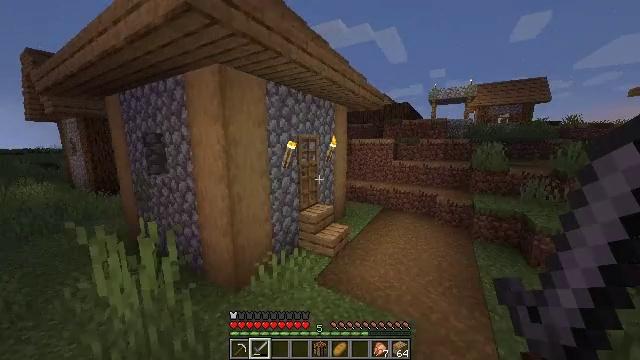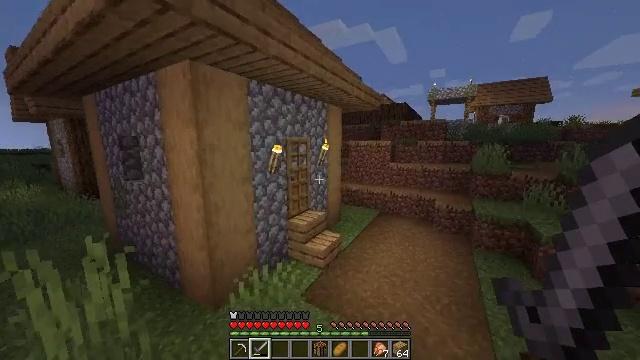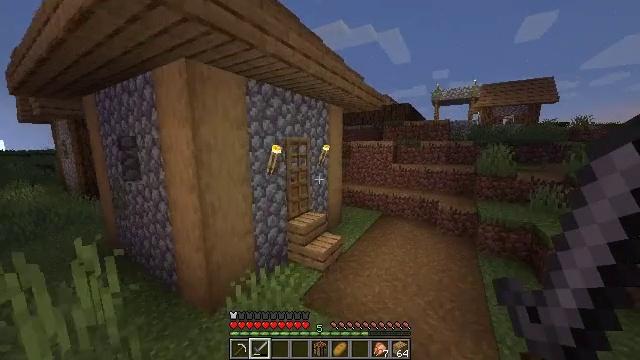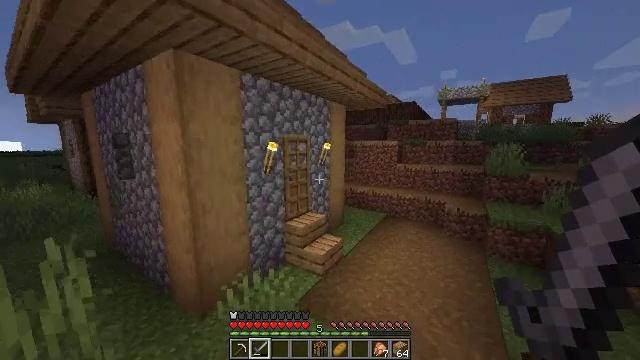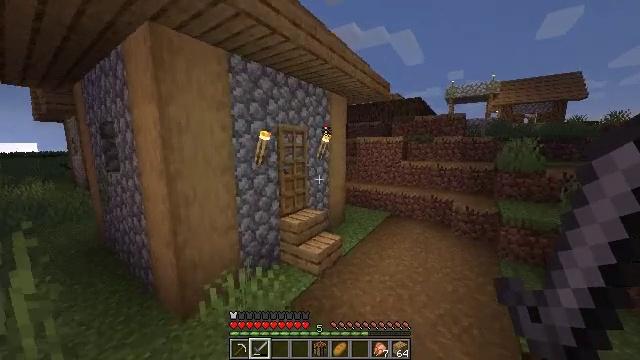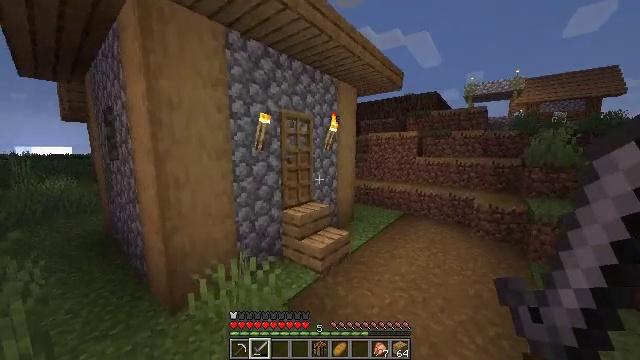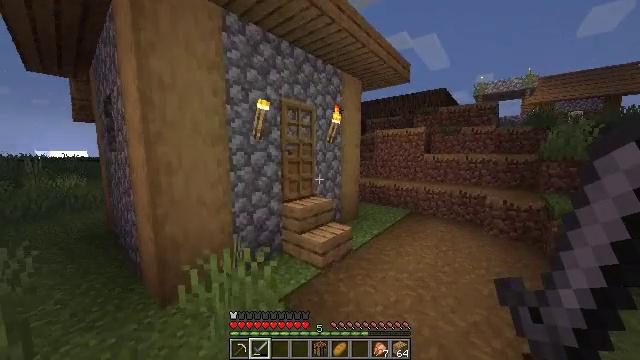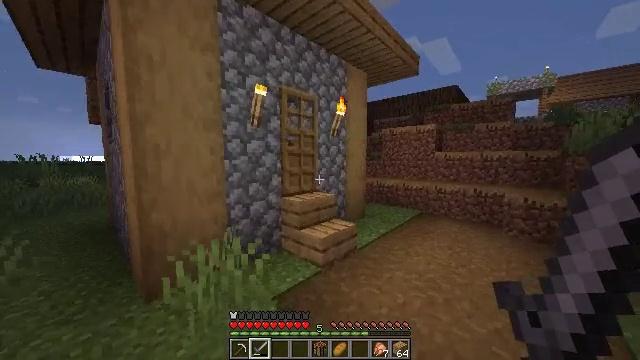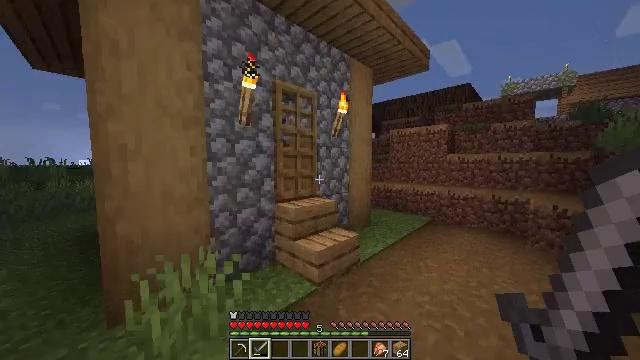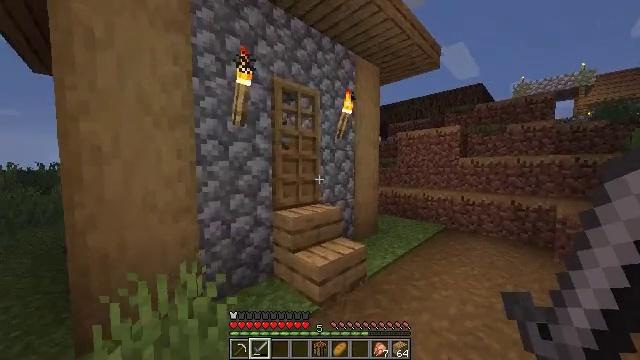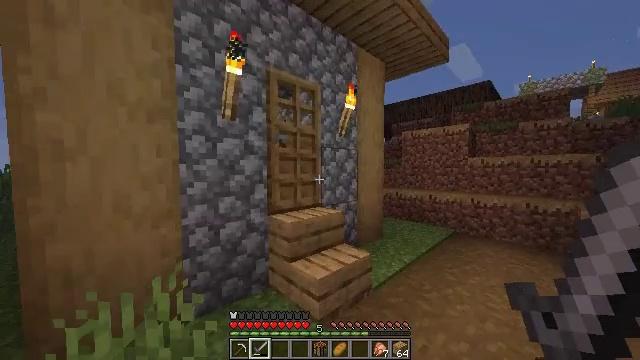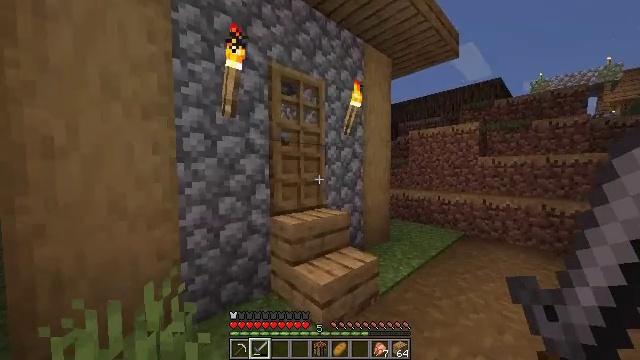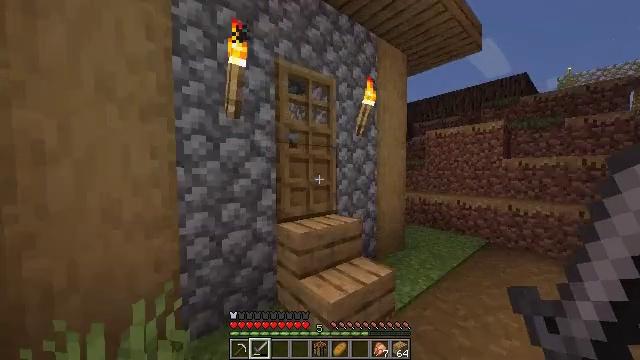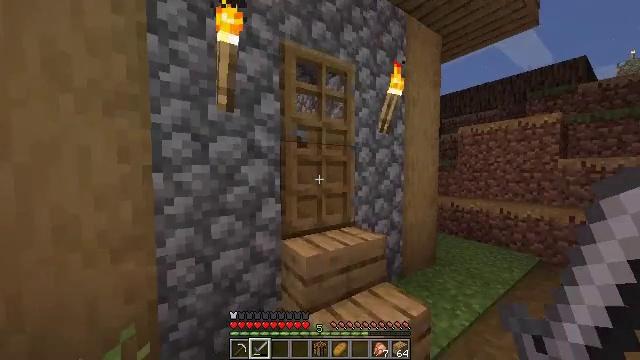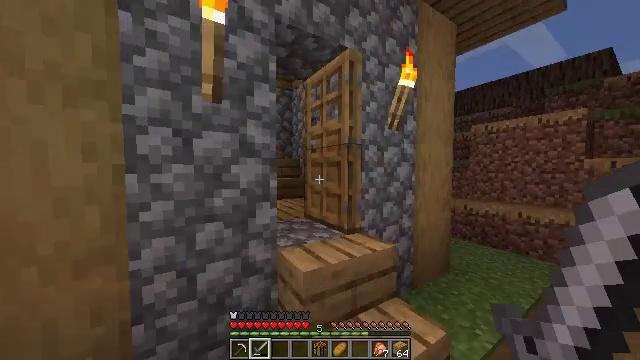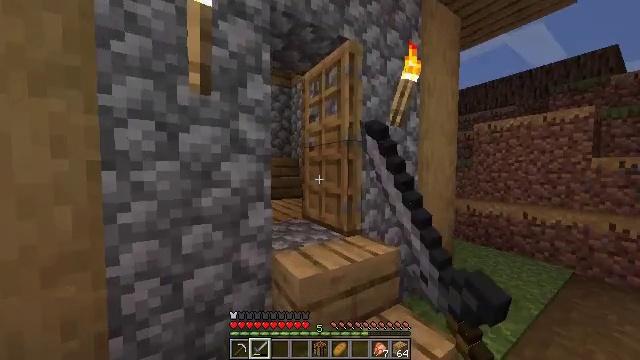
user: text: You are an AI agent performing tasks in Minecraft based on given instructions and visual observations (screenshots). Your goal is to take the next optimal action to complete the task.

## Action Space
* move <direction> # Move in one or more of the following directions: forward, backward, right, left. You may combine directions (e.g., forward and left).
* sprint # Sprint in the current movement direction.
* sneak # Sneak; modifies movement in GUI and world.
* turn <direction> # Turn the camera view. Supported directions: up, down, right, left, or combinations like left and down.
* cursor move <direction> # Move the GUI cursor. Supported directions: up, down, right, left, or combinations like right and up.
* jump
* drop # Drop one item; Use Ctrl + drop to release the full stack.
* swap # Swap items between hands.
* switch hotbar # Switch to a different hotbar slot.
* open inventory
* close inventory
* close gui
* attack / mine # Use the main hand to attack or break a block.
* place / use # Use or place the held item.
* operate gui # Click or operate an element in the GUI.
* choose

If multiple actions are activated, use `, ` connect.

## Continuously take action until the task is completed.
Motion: motion action
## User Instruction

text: Hunt animals.
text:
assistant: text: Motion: move forward and move right, sprint, jump
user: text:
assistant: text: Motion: move forward and move right, sprint, jump
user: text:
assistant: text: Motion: move forward, sprint, turn left
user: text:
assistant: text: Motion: move forward, sprint, turn left
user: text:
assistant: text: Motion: move forward, turn left and up
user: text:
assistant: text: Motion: move forward, turn left
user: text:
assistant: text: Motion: move forward, turn left and up
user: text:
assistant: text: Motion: move forward, turn left and up
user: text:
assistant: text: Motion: move forward, turn left and up
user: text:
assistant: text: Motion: move forward
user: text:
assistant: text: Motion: move forward, turn left
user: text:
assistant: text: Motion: move forward, turn left
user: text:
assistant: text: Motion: move forward, turn left
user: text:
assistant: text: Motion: move forward, turn left, use / place
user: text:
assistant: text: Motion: move forward, use / place
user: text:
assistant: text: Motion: move forward, use / place
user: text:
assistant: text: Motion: move forward, use / place
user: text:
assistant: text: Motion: move forward and move right, turn left and down
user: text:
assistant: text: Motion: move forward and move right, turn left and down
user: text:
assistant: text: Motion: move forward, turn left and down
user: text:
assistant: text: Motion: move forward, turn left and down
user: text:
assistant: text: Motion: move forward, turn left and down
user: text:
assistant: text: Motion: move forward and move left
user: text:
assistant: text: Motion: move forward and move left
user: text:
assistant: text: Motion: move forward and move left, turn down
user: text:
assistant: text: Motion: move forward, turn down
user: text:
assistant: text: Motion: move forward
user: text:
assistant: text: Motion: move forward and move left, turn right
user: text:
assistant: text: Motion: move forward and move left
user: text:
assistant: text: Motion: move forward and move left